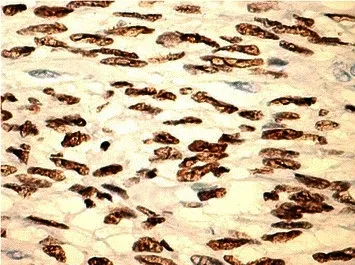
Estrogen+, 40x.
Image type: pathology (immunostaining)